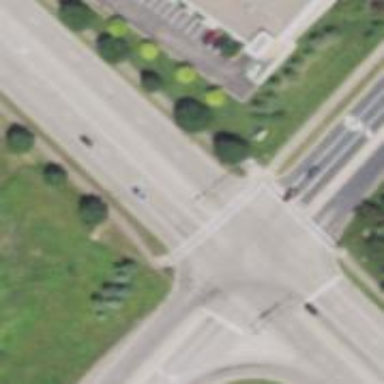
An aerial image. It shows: Marked crossing on asphalt cycleway road.